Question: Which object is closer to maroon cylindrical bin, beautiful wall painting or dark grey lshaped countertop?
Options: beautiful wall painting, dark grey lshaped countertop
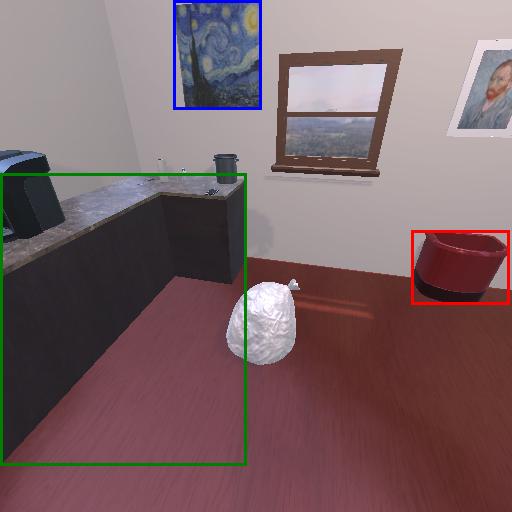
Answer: beautiful wall painting